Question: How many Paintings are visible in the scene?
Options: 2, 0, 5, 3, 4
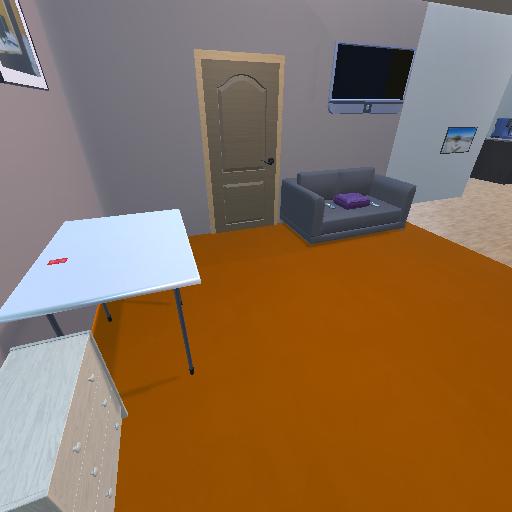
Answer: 2